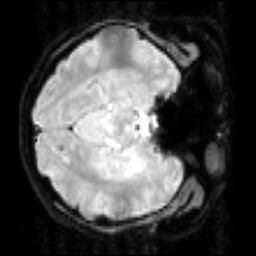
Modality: inplaneT2
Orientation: axial
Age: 21
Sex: female